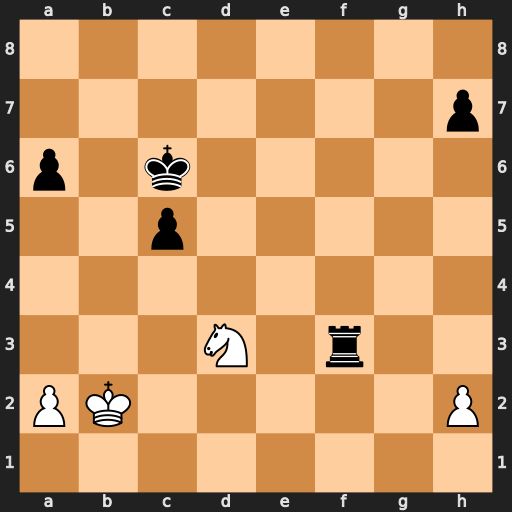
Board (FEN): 8/7p/p1k5/2p5/8/3N1r2/PK5P/8
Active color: w
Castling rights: -
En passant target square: -
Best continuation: Ne5+ Kd5 Nxf3